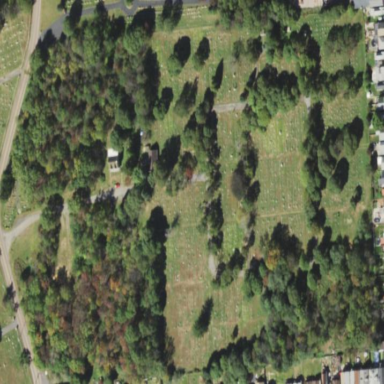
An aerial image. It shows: Cemetery.